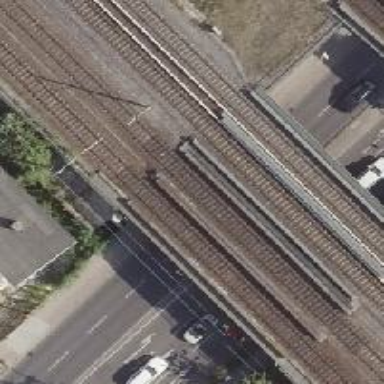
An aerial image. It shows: Bridge with electrified railway tracks featuring contact line.